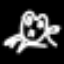
Label: frog